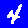
Digit: 4